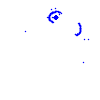
Particle: electron